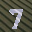
Label: 7